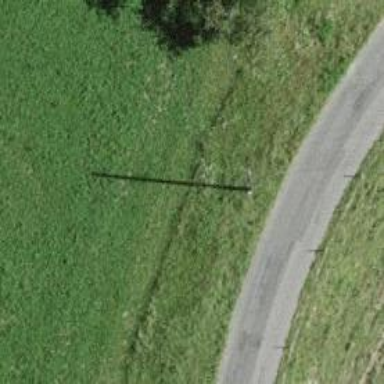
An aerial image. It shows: Minor power line.